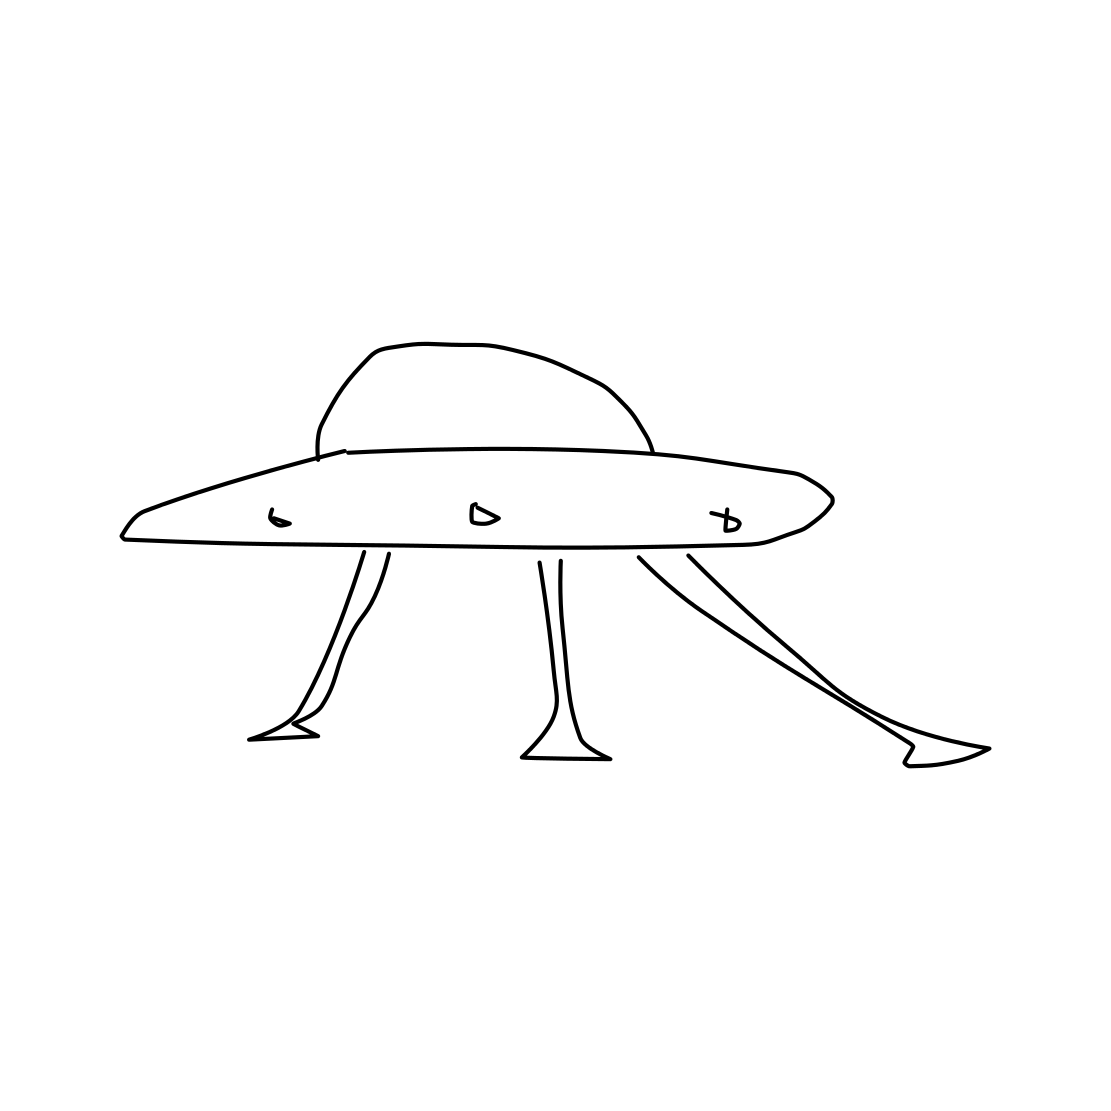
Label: flying saucer